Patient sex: M
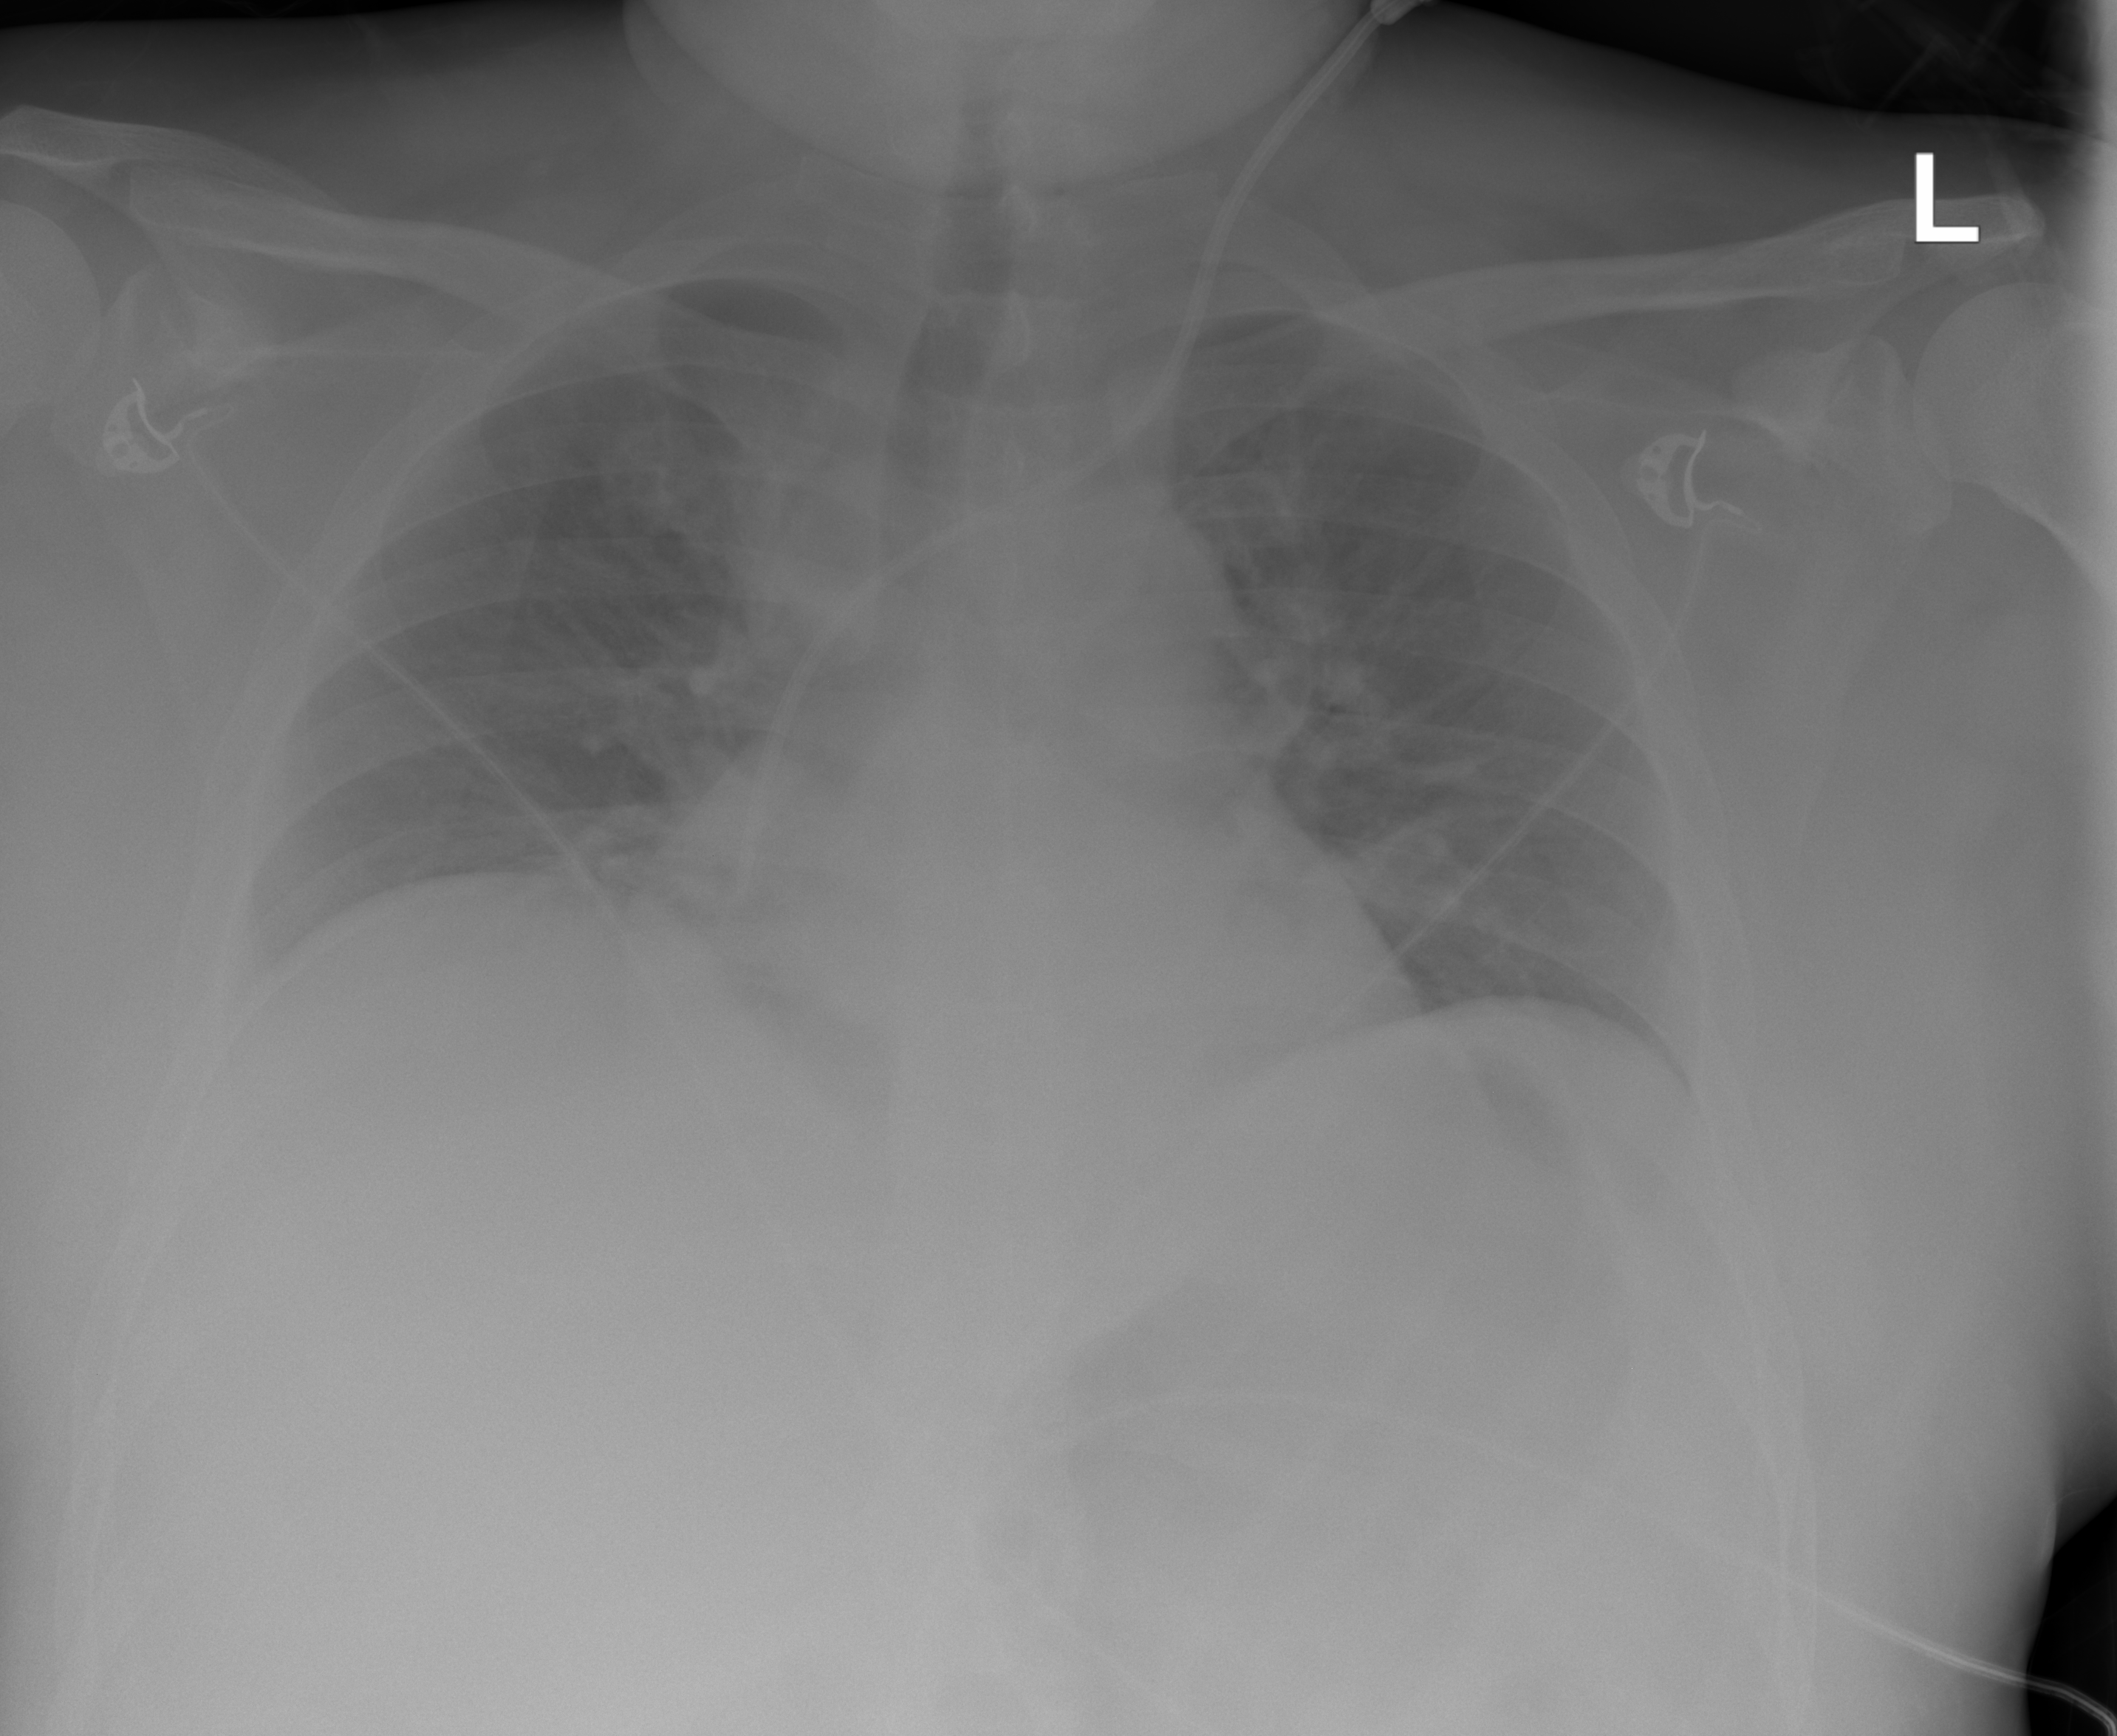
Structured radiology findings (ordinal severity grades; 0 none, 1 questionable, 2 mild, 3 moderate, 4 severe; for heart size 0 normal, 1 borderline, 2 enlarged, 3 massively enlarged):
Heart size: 1
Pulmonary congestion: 2
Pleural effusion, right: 2
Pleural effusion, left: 0
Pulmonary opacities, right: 0
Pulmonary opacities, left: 0
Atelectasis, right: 0
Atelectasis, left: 0